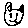
Label: cat